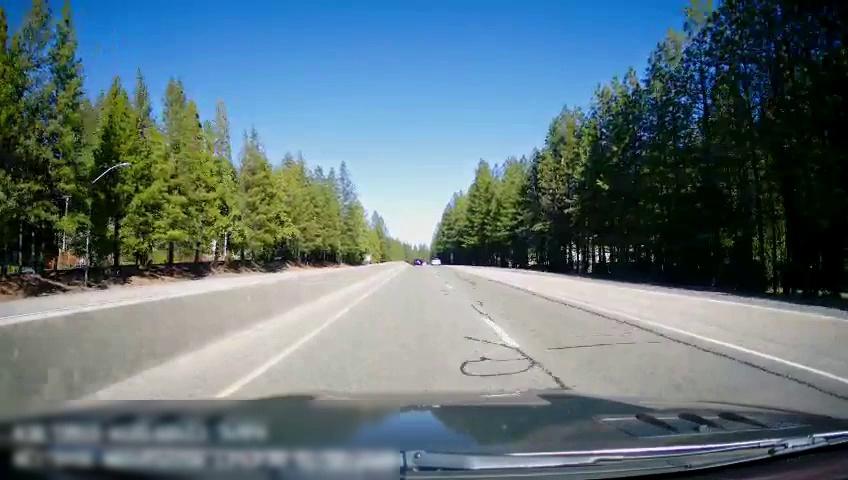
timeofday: Day
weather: Sunny
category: Drivable Space
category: Drivable Space
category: Vehicles | Car
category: Vehicles | Car
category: Lanes | Alternate Lane
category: Lanes | Current Lane
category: Lanes | Alternate Lane
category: Lanes | Alternate Lane
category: Lanes | Alternate Lane
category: Lanes | Opposite Lane